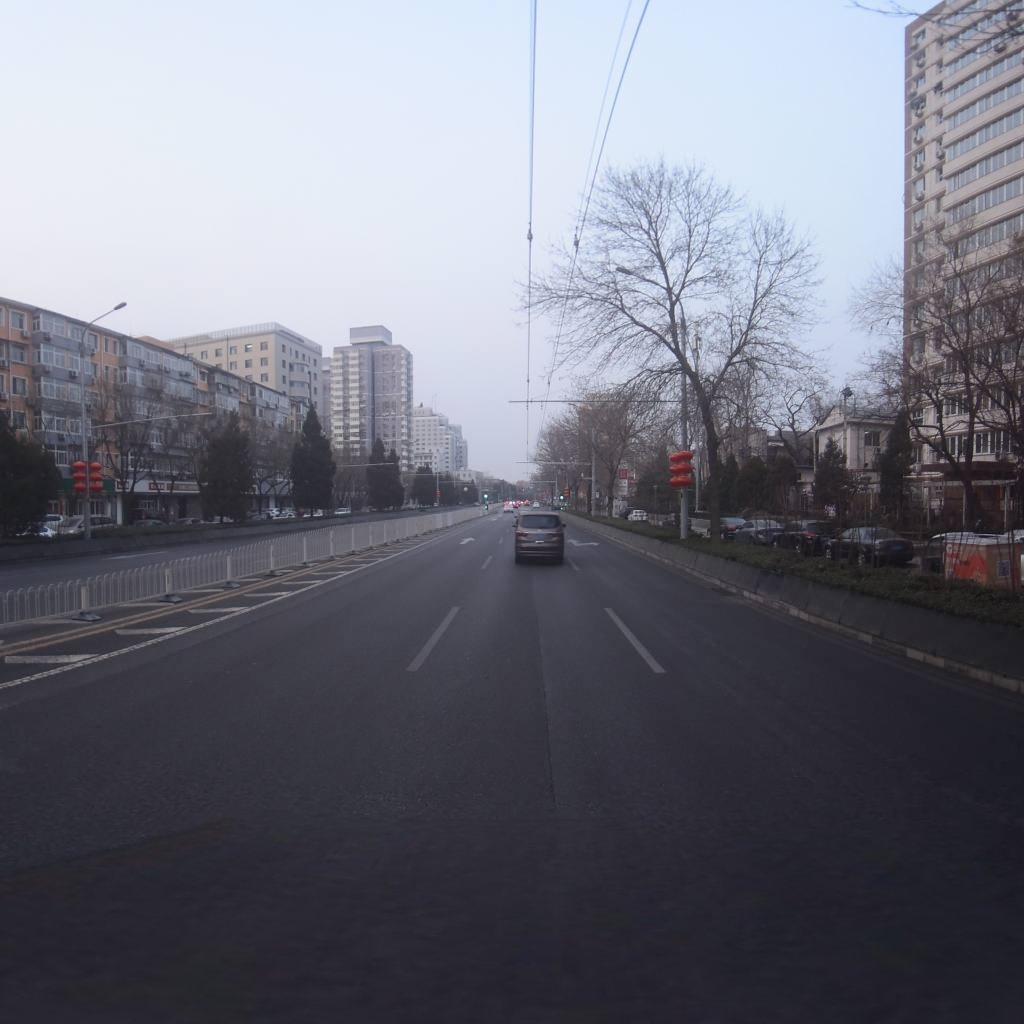
Region: Xicheng
Road damage annotations: longitudinal crack